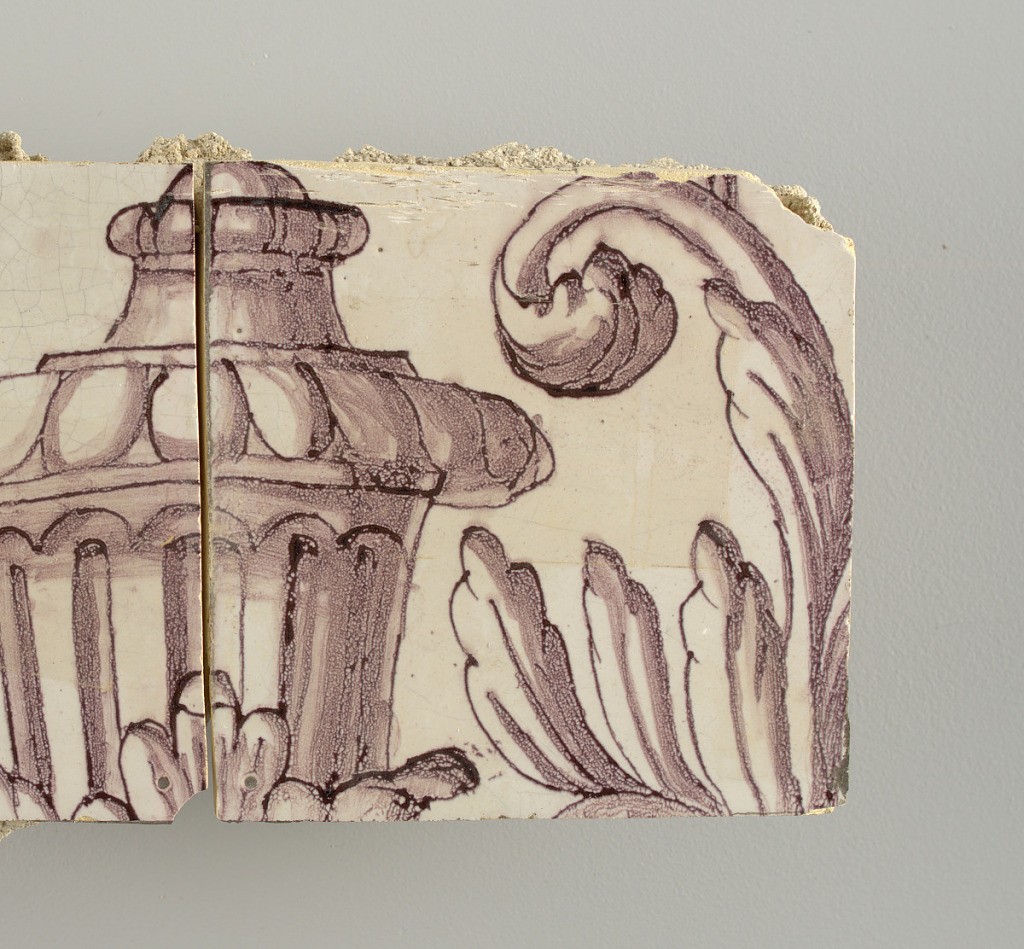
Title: Tile wall facing
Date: ca. 1725
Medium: Tin-glazed earthenware, underglaze
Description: Horizontal rectangle.  Thirty tiles wide and twenty-three tiles high with opening for fireplace eleven tiles wide and ten high.  Foliage arabesques disposed about three vertical axes from which are emphazised by urns at center and right, and at left by the figure of a standing woman carrying an infant on her arm and accompanied by two children.